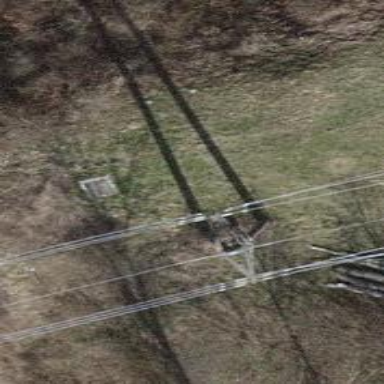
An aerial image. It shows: Power line with three cables.